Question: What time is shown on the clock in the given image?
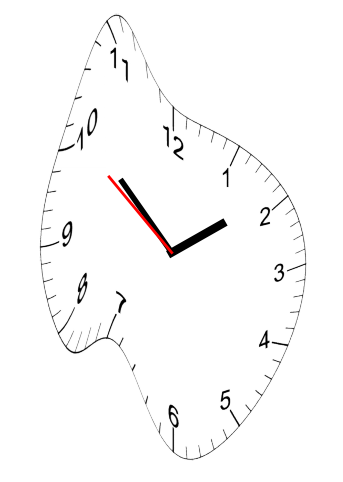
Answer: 01:51:51